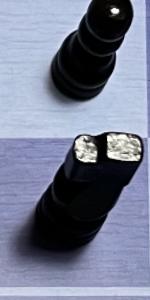
Label: Knight_Black